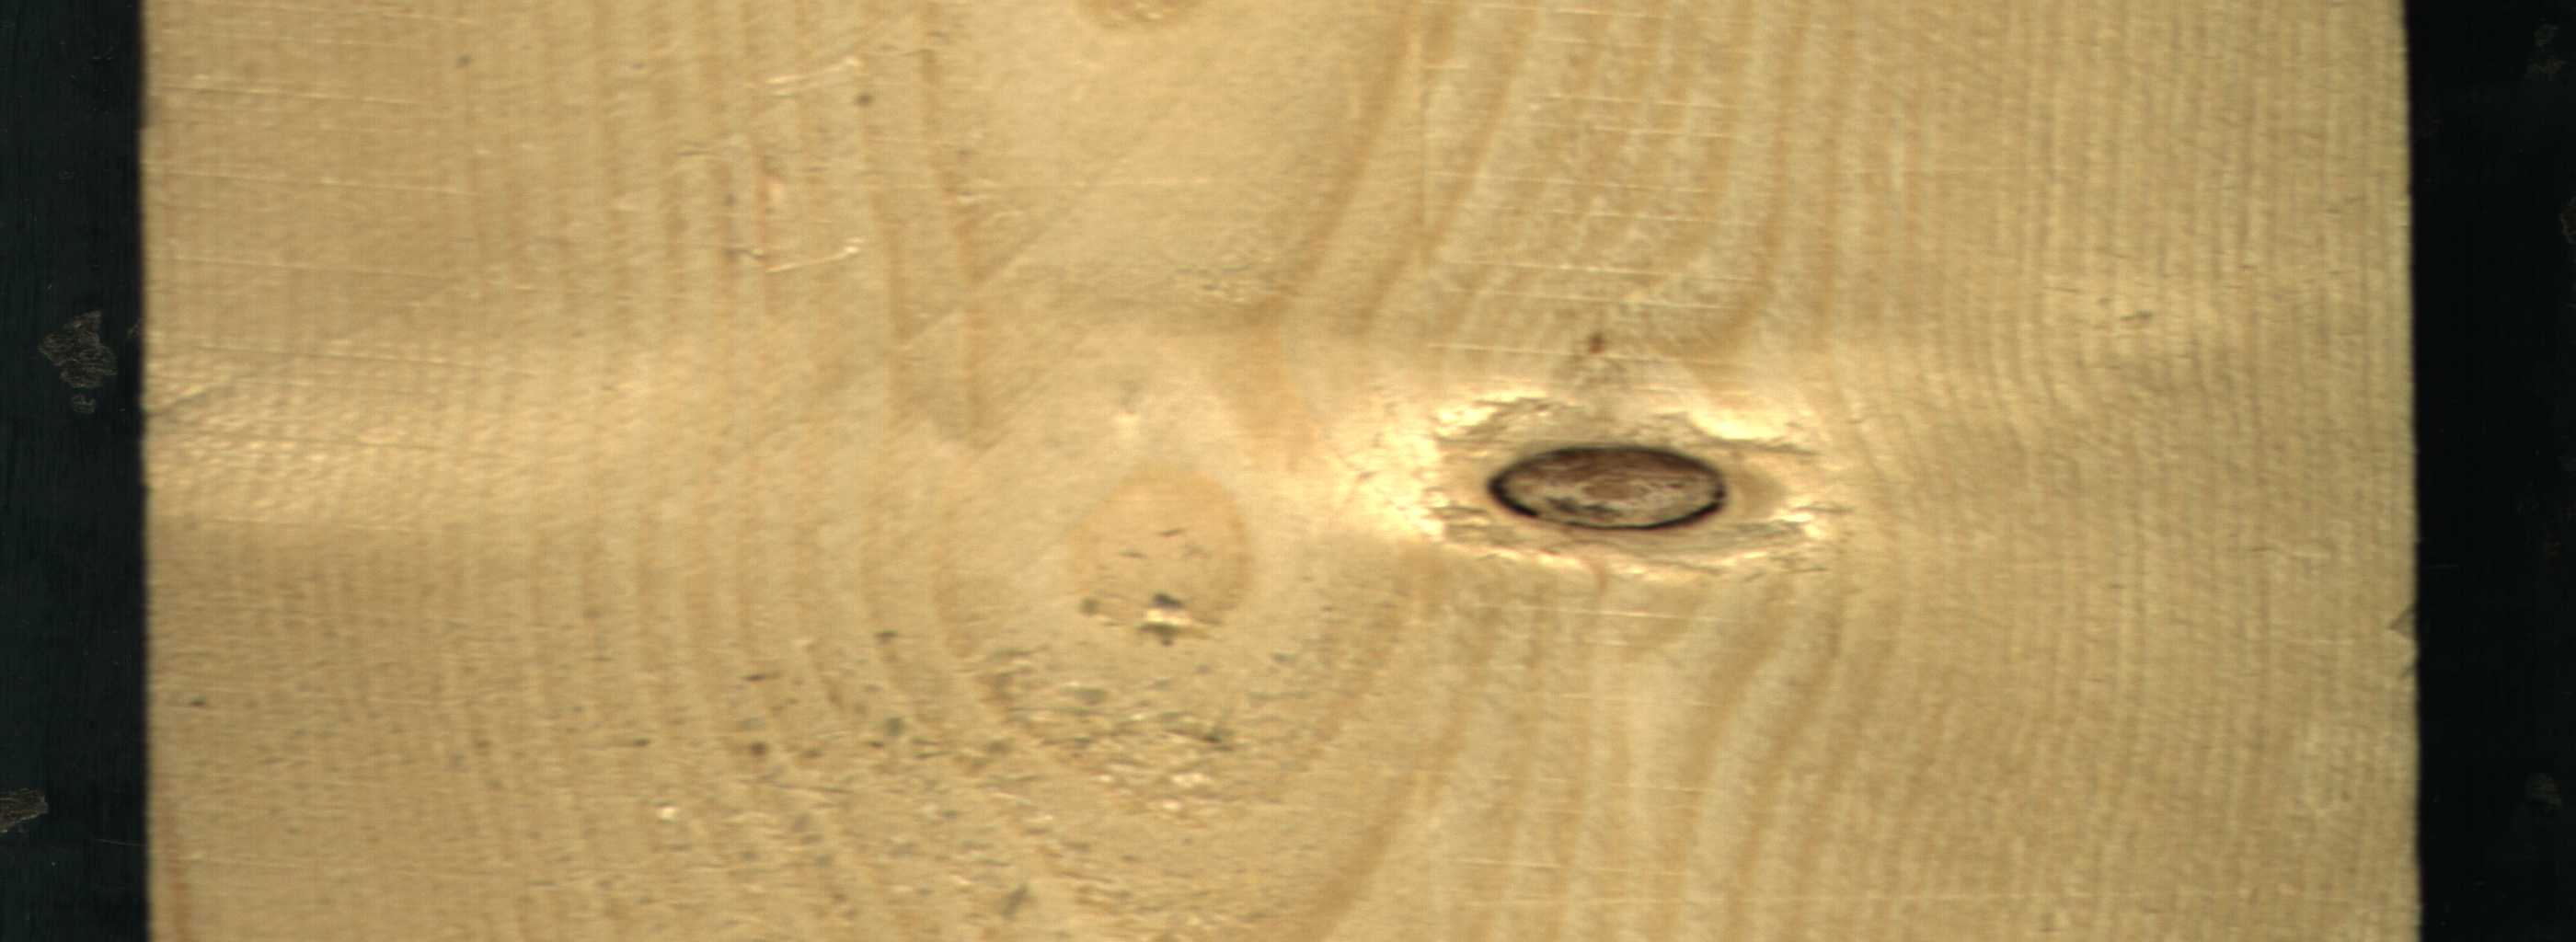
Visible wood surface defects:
Dead_Knot